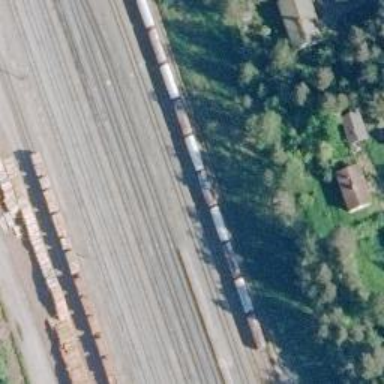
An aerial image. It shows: Railway signal.